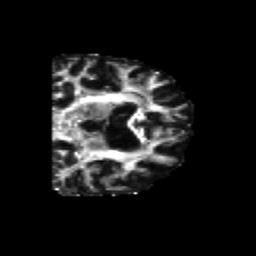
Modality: FA
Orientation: coronal
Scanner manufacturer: siemens
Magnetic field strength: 3 T
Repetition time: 6.8 s
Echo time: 0.093 s